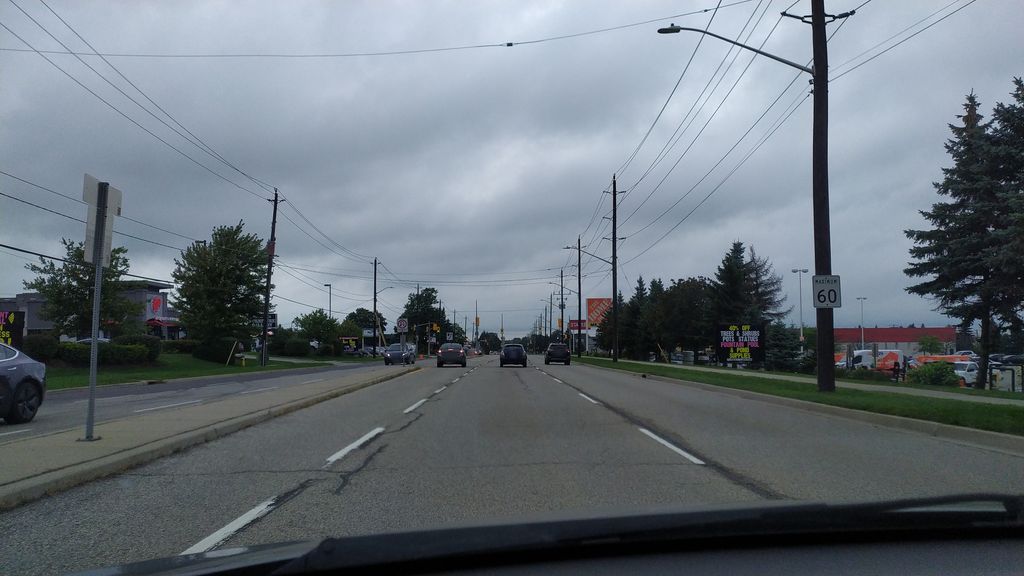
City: kitchener-waterloo